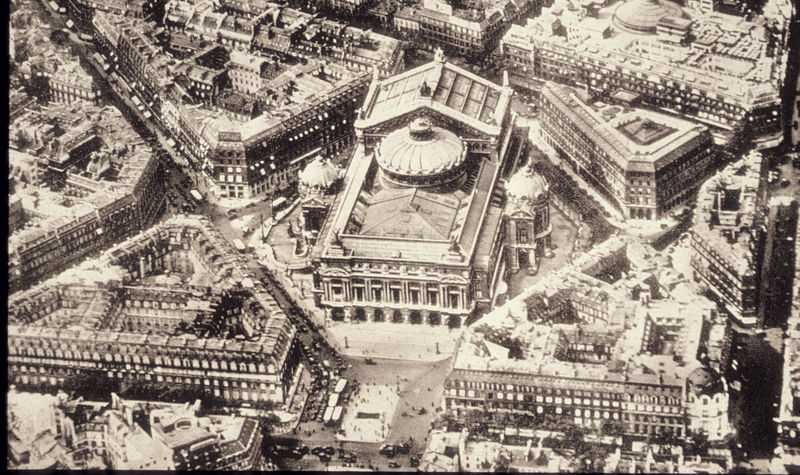
Titel: Oper (Vogelperspektive)
Künstler: Charles Garnier
Standort: Paris
Institution: Oper
Schlagwörter: himmel, schatten, weiß, bäume, dreieck, menschen, stadt, fenster, frankreich, fussgänger, grau, licht, paris, schwarz, strasse, säulen, dach, gebäude, schloss, leute, architektur, häuser, kirche, klassizismus, oper, theater, turm, fassade, fassaden, passanten, perspektive, dächer, giebel, allee, luftperspektive, platz, sepia, vogelperspektive, kuppel, luft, kaiser, symmetrie, anbau, aufsicht, foto, fotografie, luftaufnahme, photographie, straßen, berlin, türme, münchen, palast, stern, dom, draufsicht, gauben, kreuzung, schwarz-weiß, kathedrale, rom, photo, ecken, diagonal, geometrisch, hubi, krönung, majestät, verkehr, zentrum, tempel, wien, belebt, london, prunk, fotographie, dreiecke, glasdach, sakral, bau, autos, fahrzeuge, photografie, boulevard, satteldach, innenhöfe, mittelachse, garnier, opera, zentriert, neoklassizismus, plat, architekur, bebauung, prachtvoll, häuserblock, plätze, stadtplan, luftbild, tangenten, kaufhaus, straßenzüge, verläufe, stuttgart, byzanz, strase, new york, häuserreihen, boulevards, hubschrauber, helikopter, pars, haussman, kreuzunge, old paris, rectangular, opera garnier, stufenbau, rive gauche